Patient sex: M
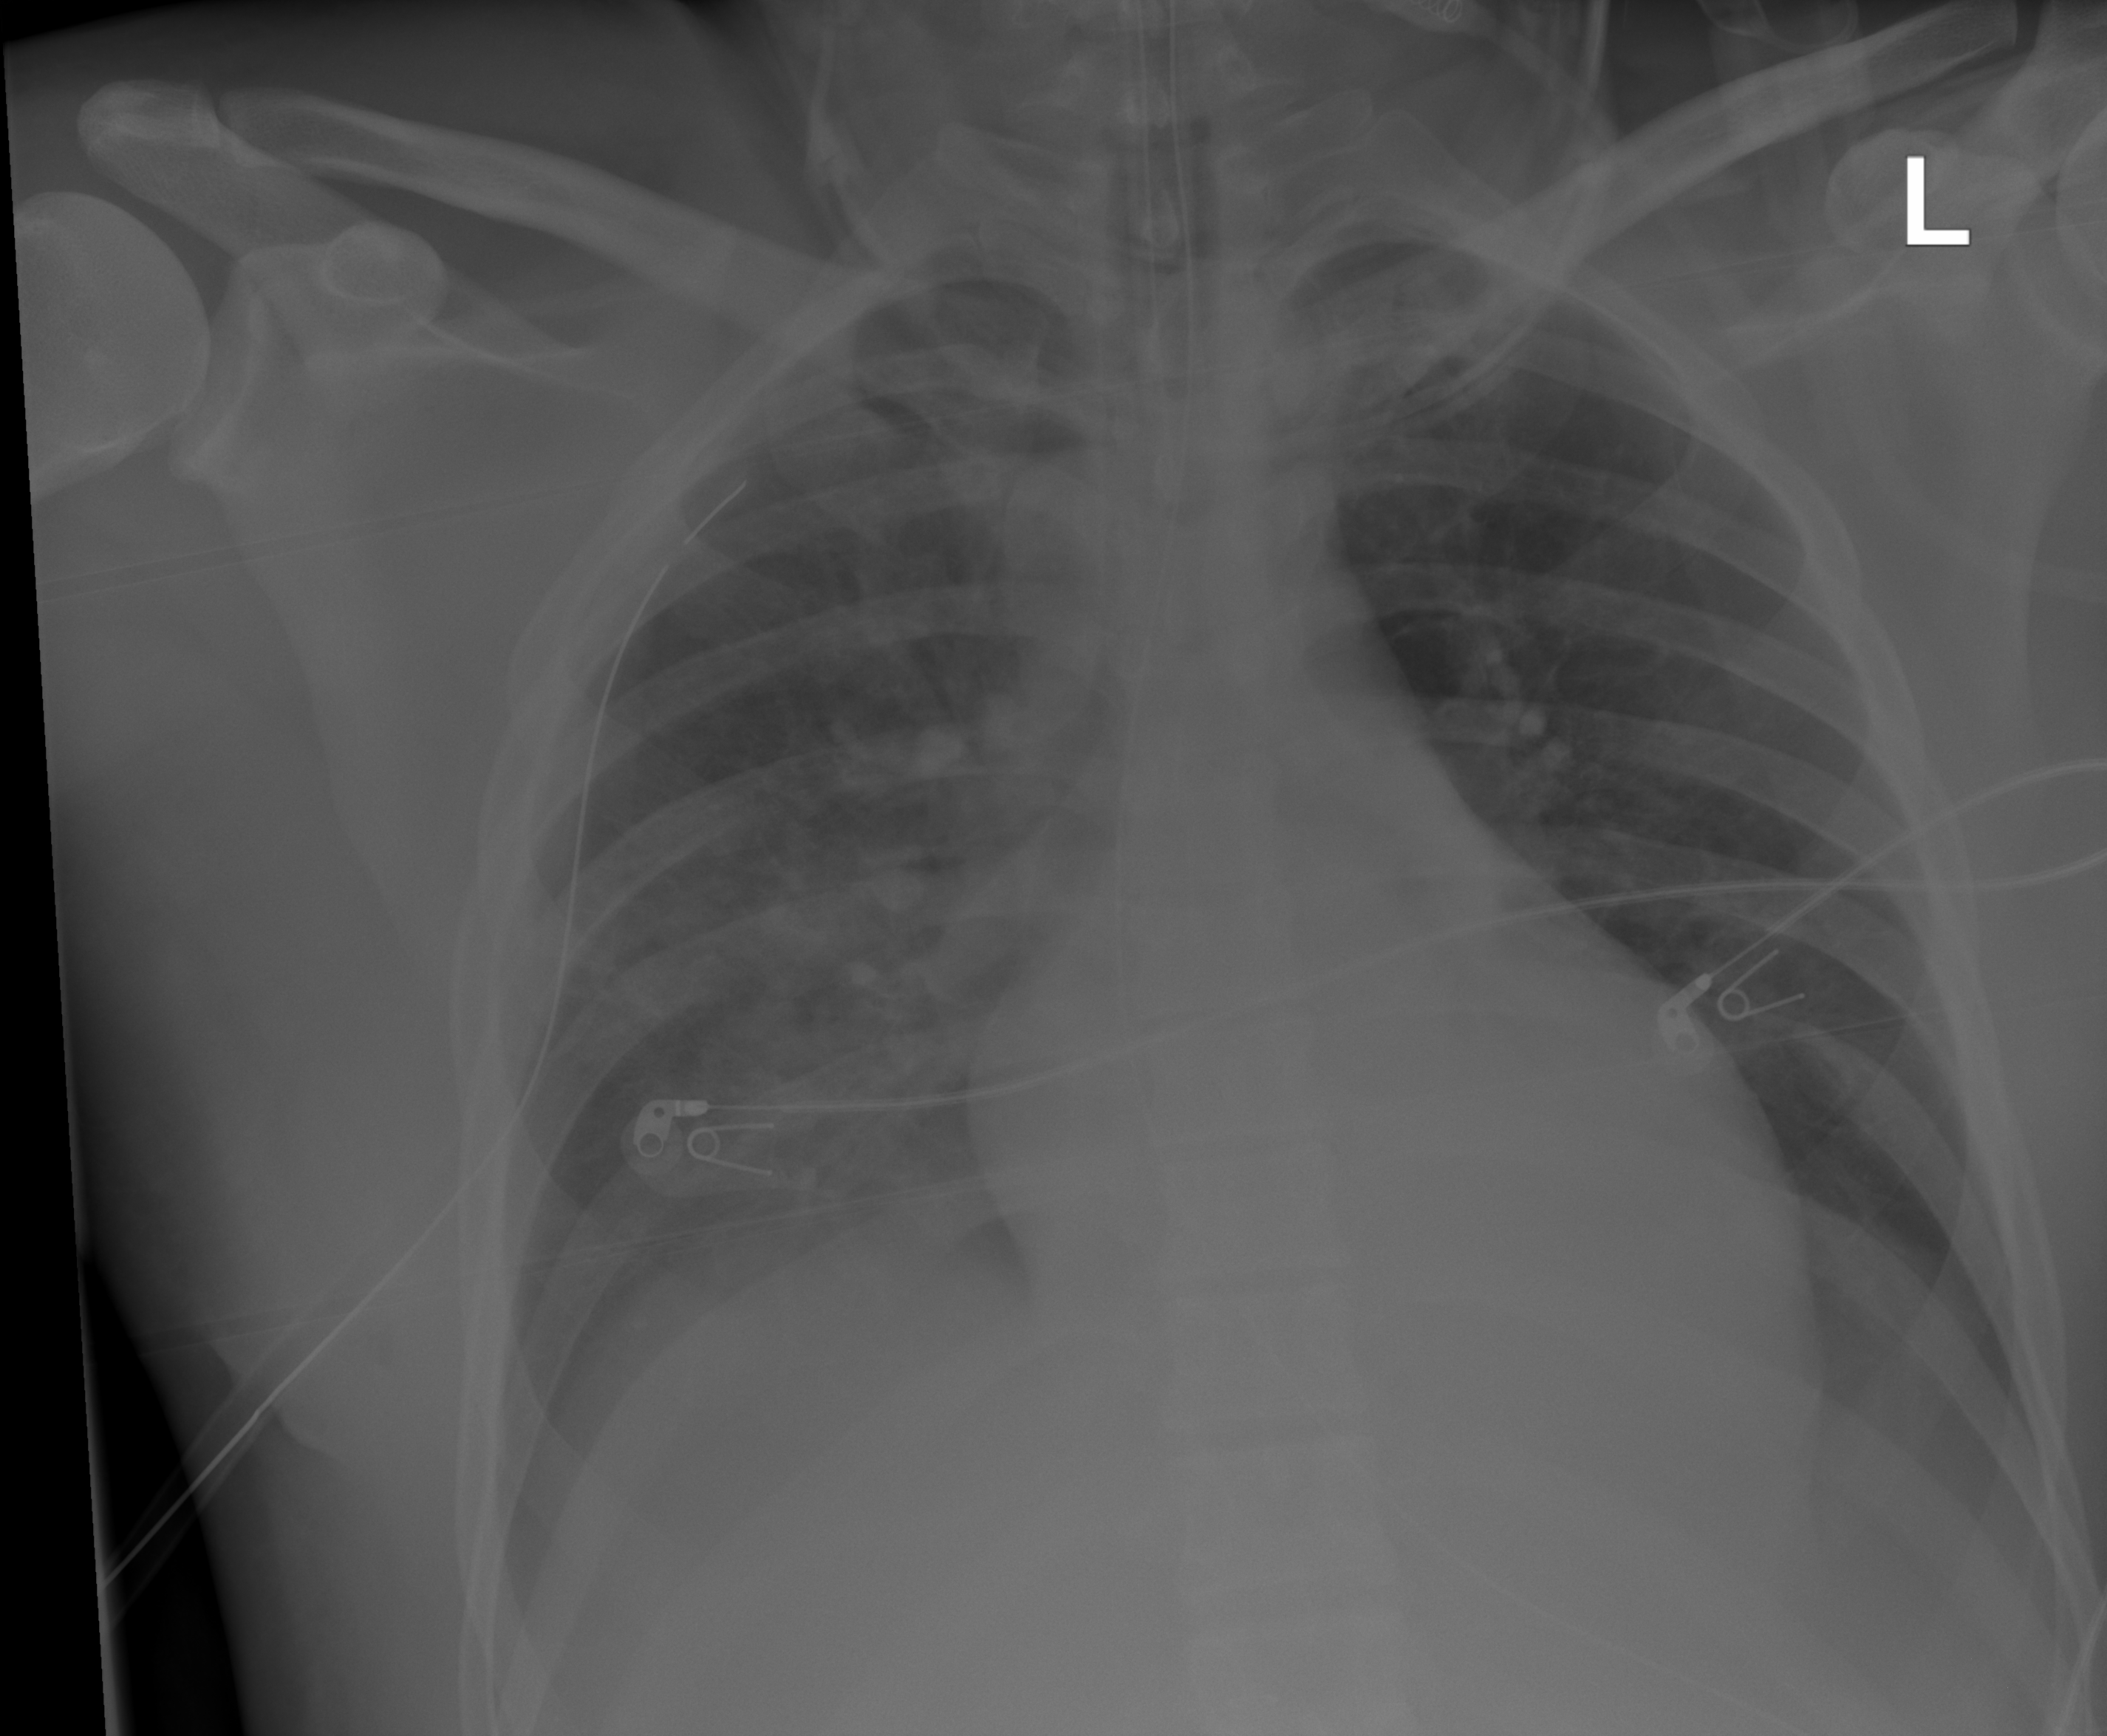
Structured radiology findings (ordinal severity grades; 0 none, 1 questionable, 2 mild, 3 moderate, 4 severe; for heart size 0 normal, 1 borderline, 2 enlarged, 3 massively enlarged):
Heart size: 0
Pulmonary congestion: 0
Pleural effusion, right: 2
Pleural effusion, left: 2
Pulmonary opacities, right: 2
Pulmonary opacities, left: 0
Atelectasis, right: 2
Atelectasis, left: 2